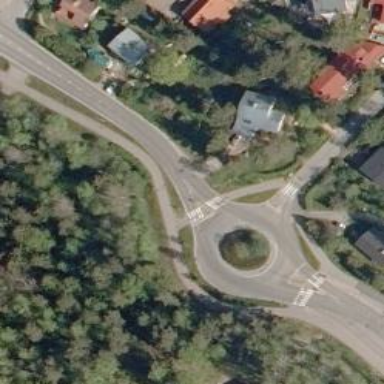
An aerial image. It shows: Tertiary road leading to roundabout.